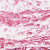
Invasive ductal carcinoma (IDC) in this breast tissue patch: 0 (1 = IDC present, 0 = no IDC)